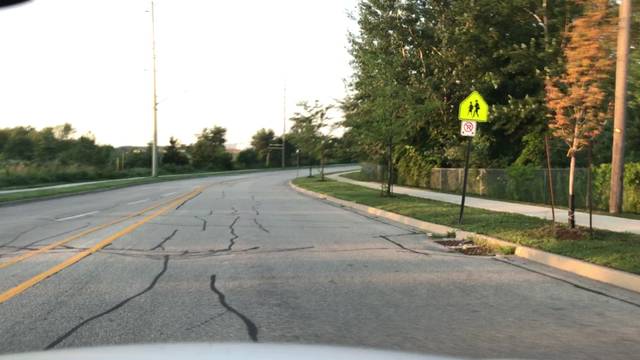
Region: Canada
Coordinates: 44.019, -79.462